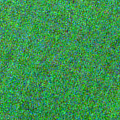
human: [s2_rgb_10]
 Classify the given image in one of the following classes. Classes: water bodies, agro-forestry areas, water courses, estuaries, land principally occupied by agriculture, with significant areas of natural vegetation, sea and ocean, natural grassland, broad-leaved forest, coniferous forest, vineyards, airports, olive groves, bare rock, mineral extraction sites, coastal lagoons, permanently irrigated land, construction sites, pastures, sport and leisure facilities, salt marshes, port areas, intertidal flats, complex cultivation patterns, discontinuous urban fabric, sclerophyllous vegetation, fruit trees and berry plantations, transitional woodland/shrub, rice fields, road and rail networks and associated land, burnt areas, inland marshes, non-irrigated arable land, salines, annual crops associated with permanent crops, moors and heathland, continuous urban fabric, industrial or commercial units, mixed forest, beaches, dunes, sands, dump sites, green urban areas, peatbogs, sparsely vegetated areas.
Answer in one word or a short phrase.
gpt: sea and ocean